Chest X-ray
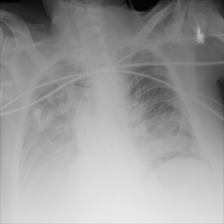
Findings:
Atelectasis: positive
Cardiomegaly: negative
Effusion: negative
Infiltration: positive
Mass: negative
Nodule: negative
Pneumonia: negative
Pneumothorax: negative
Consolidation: negative
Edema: negative
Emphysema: negative
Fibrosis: negative
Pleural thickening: negative
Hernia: negative